Question: Last time I described my problem badly.
Now I'll try to explain my problem clearer.
I'm trying to make HDD serial checking to prevent distribution of the program. I don't have its src, so I found some space in '.code' section and injected code there.

You can see intermodular calls. For example, 'call kernel32.GetDriveTypeA' matches 'call 75738D98'. BUT after reboot this address changes. However my code calls incorrect '75738D98' address.
I need to fix it (resolve new 'GetDriveTypeA' address and replace '75738D98' with correct address)
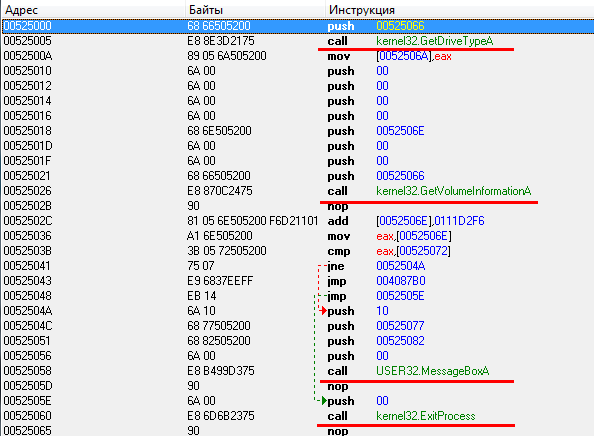
Answer: 'LoadLibrary' and 'GetProcAddress' will give you the address to a DLL function. The next natural question is: how can you call 'LoadLibrary' and 'GetProcAddress' if you don't know their address?
All user processes have kernel32 loaded. You don't need to dynamically load anything in kernel32.
your linker & the OS loader does this all for you by linking to an import library (kernel32.lib for example). This will tell the OS that you want kernel32 loaded with your DLL. Your DLL has a <URL> which contains a bunch of stubs to the real imported functions. When your module is loaded, the OS patches these stubs to point to the real function address.
You should probably be doing it this way too. Your app can even be detected as malware if you try to get too hackery.
Do you have a good reason not to just link to the import lib?